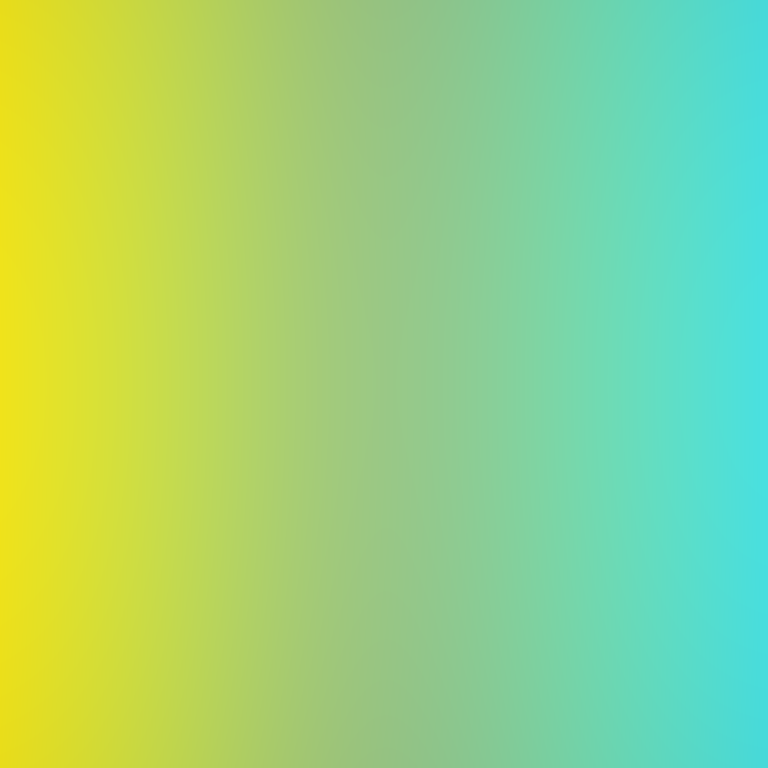
Abstract light effect, smooth gradient from yellow to cyan, calm atmosphere, soft glow, no room, no furniture, no objects.